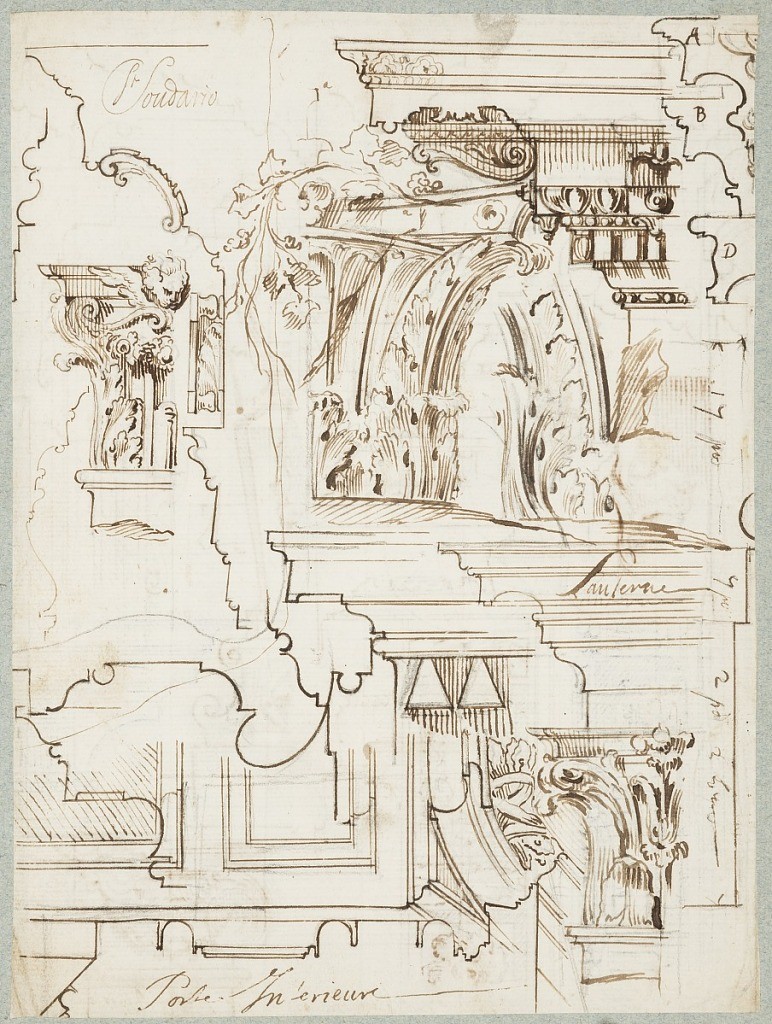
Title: Album page
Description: ne sheet of paper drawn on recto and verso, mounted onto an album page with window cutout to see verso